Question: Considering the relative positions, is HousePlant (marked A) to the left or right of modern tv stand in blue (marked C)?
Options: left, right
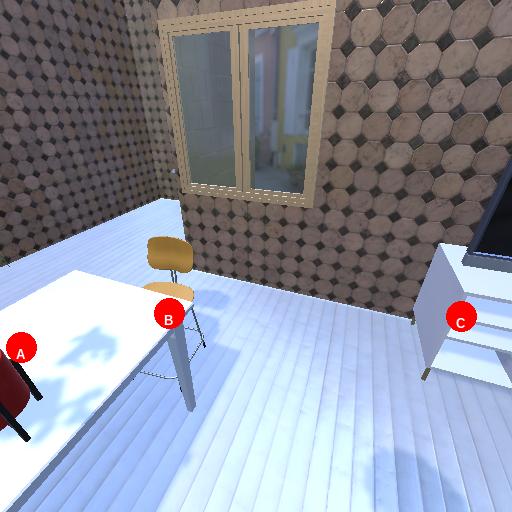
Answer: left